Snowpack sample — Snodgrass Mountain, Crested Butte, Colorado (2/4/25, 12:06 PM MST)
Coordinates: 38.923, -106.968
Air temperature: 35 °F
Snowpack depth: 80 cm
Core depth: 60 cm
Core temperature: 32 °F
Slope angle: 14°, slope face: 78°
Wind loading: low
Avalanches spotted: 0
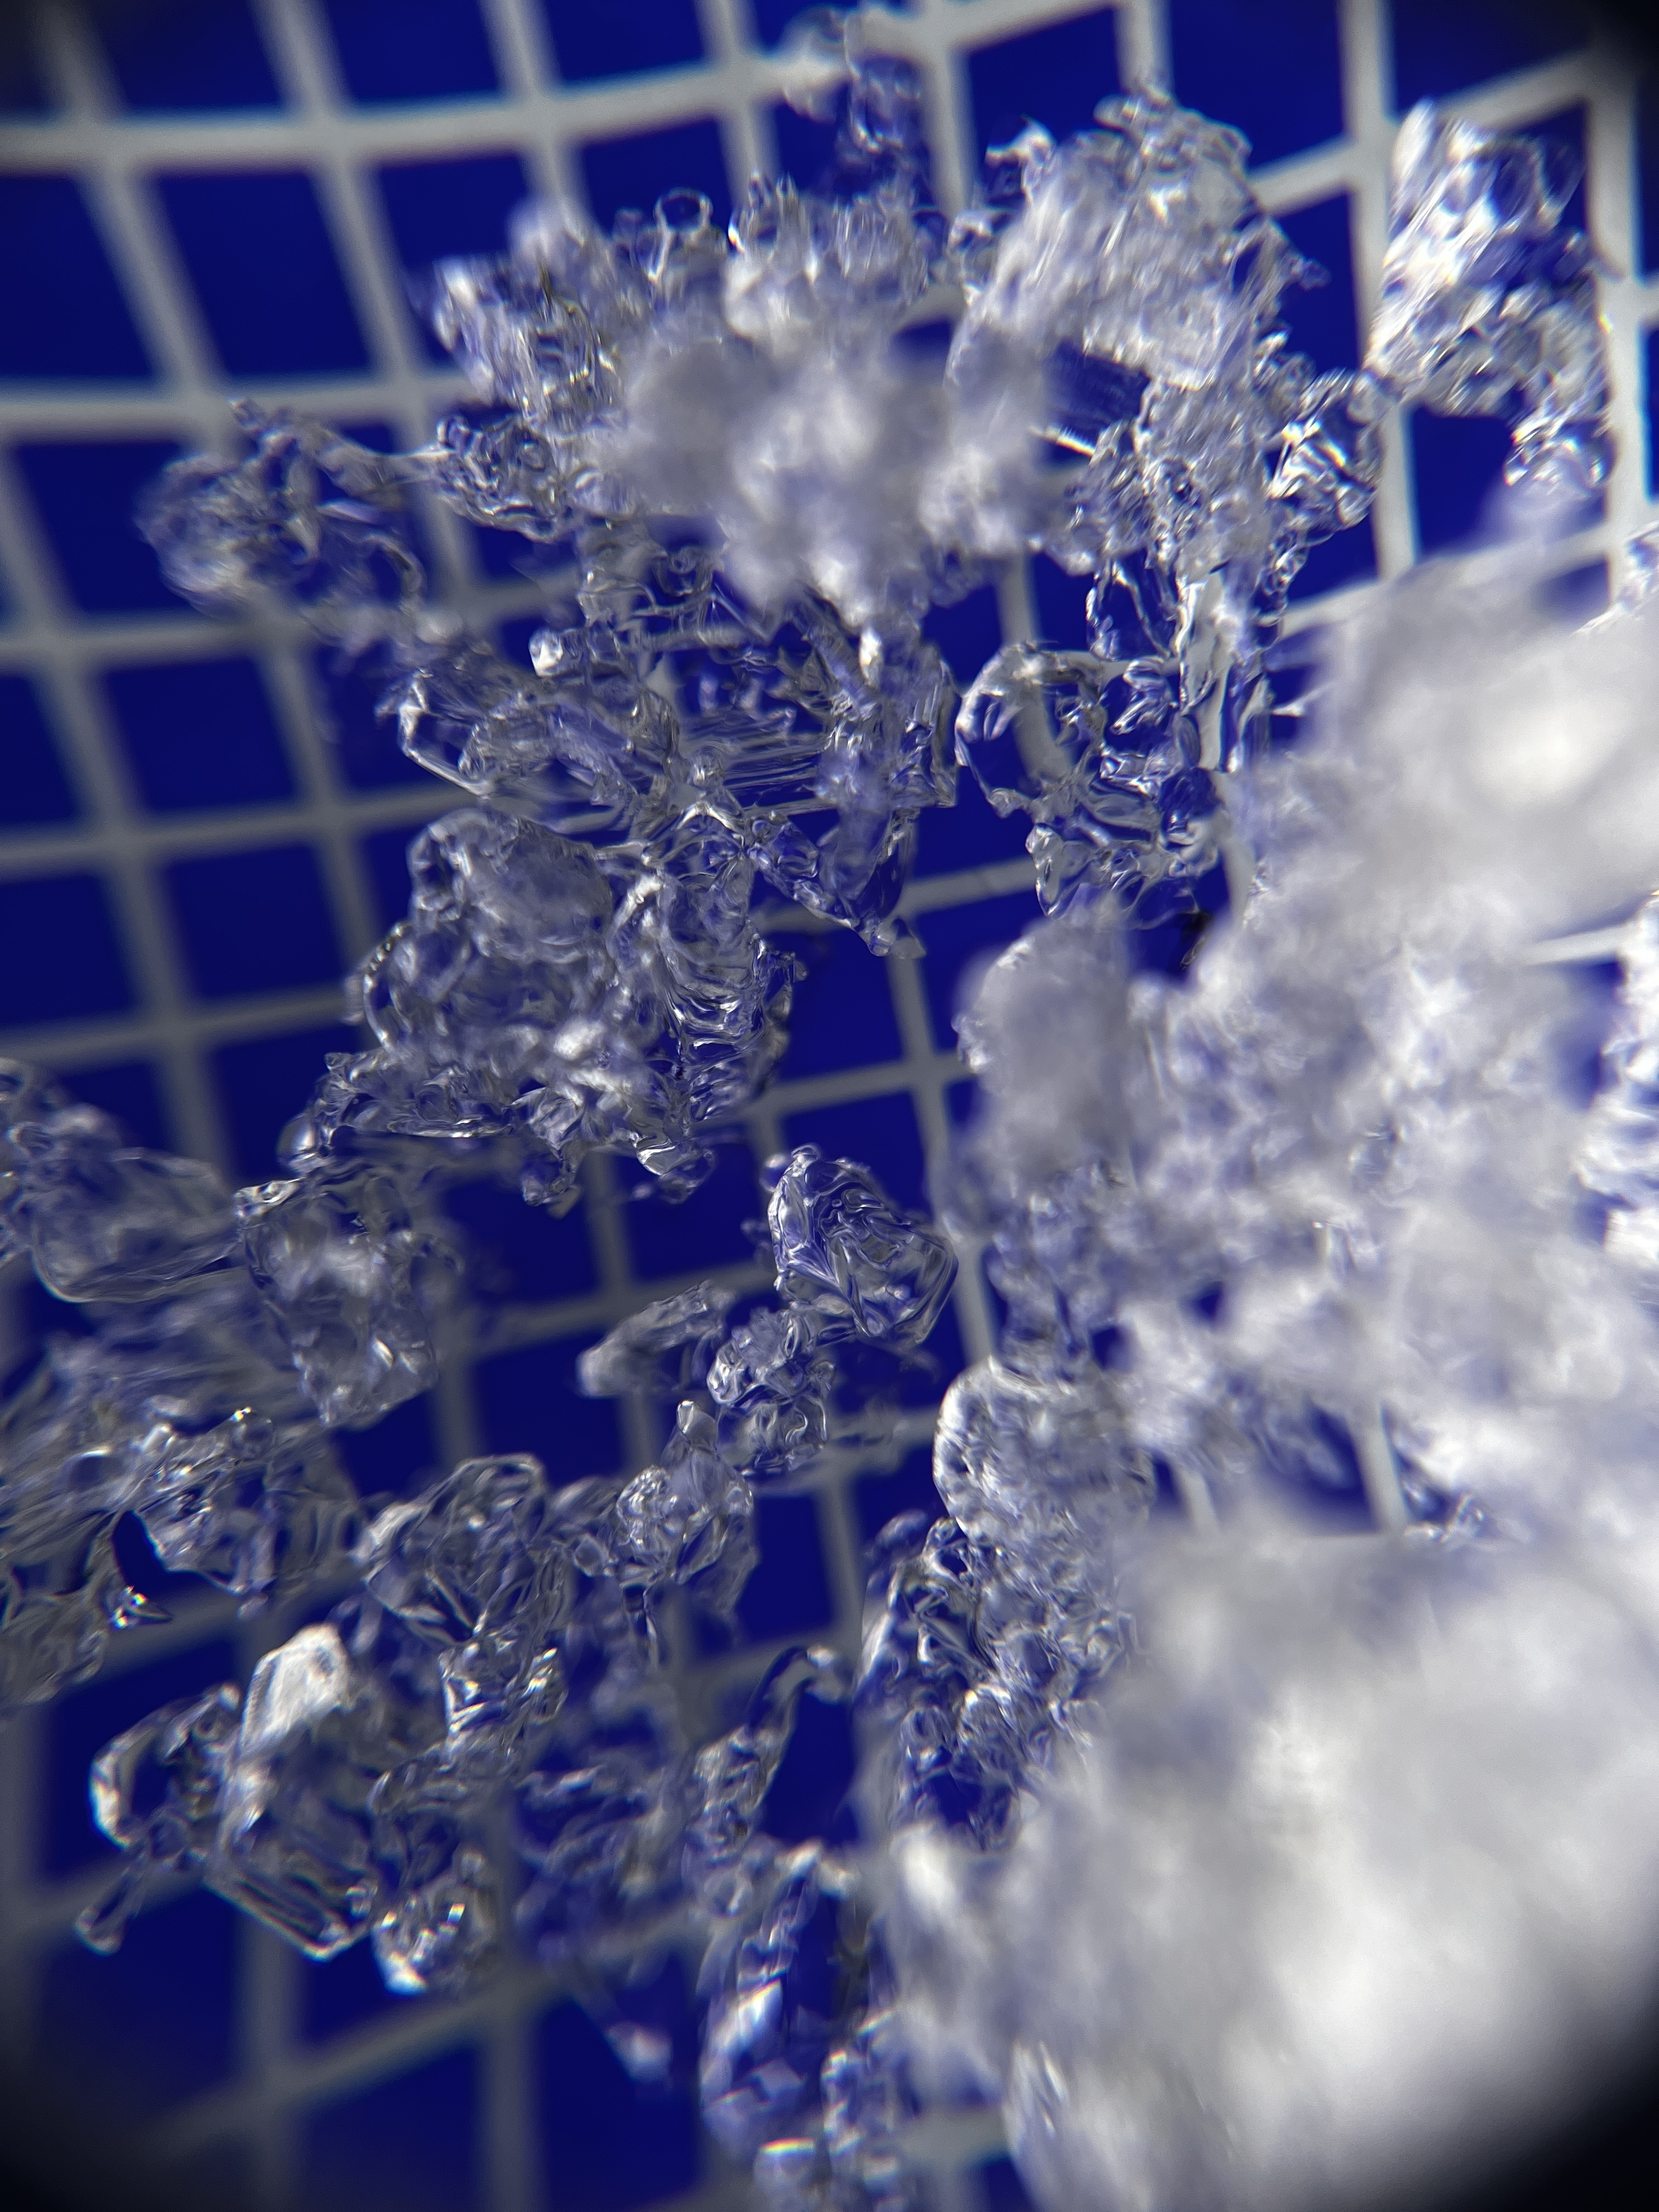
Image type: magnified_profile
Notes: No avalanches nearby, unusually warm weather for the last month reported by residents, Collected 25 yards from treeline